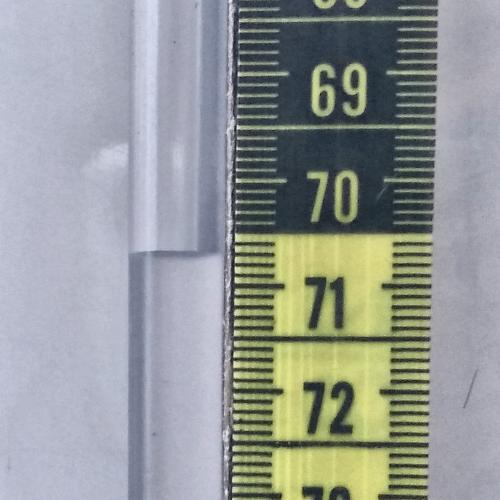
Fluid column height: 70.7 cm